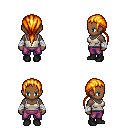
a pixel art fantasy rpg character, female body template, human, dark skin, white pirate shirt, magenta pants, light blonde ponytail hairstyle, white cloth bandages, black shoes, four views (front, back, left, right), 2x2 character sprite sheet, small pixel art, hard edges, no anti-aliasing